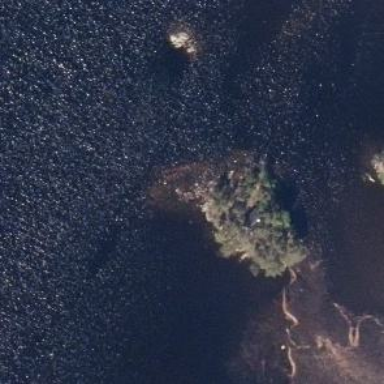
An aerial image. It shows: Islet.